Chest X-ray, PA view. Patient: 67 years old, sex F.
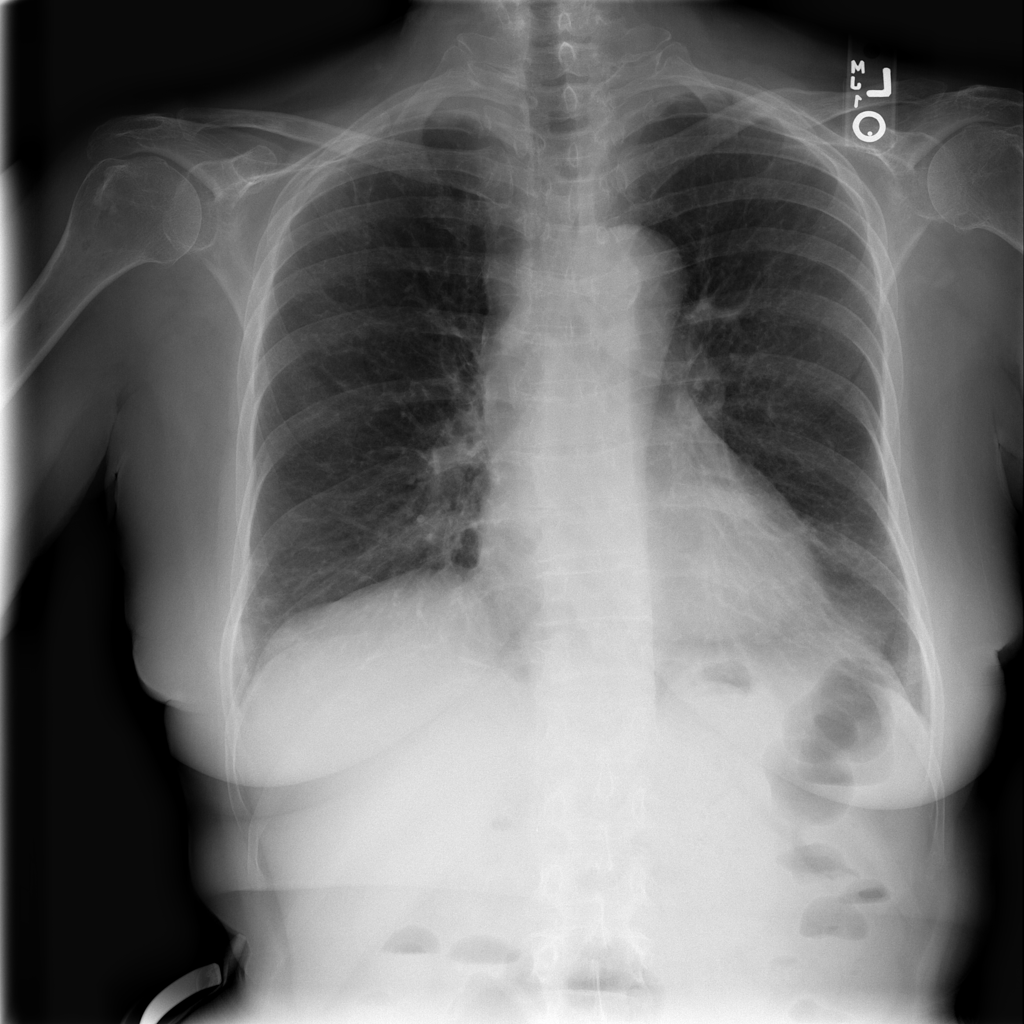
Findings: Atelectasis